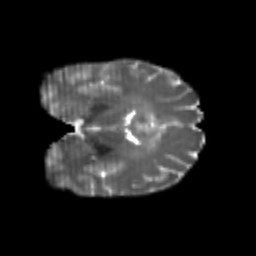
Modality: T2w
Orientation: coronal
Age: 25
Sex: female
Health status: healthy
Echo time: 0.074 s